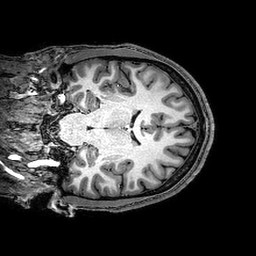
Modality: T1w
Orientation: coronal
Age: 24
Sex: male
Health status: healthy
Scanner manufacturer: philips
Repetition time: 0.008319 s
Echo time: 0.00383 s